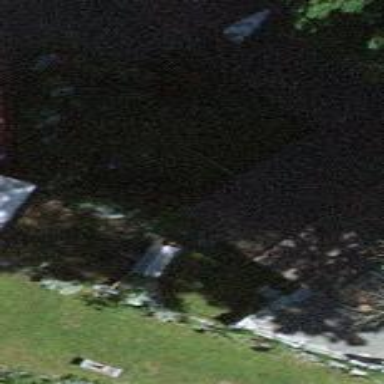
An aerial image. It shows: Shed.